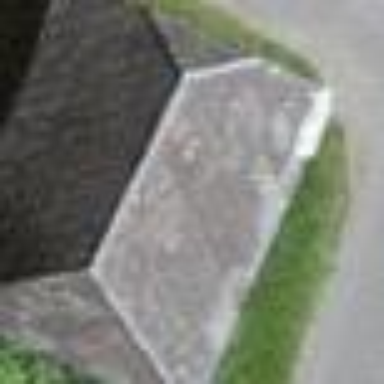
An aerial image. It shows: Barn.